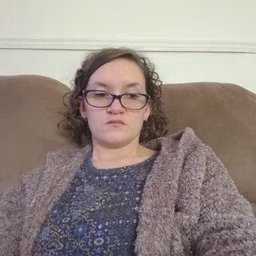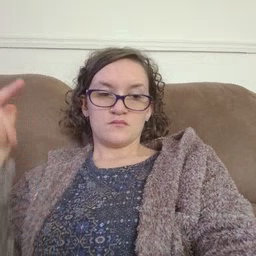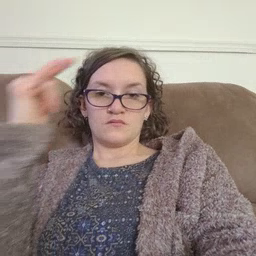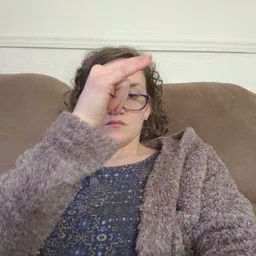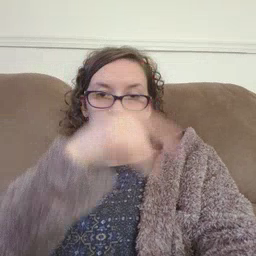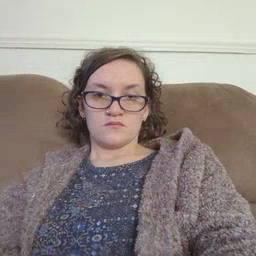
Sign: airplane